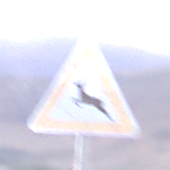
Verkehrszeichen: WildwechselRechts
Umgebung: Outdoor, Nature
Tageszeit: Dusk
Wetter: Clear
Licht: Natural
Jahreszeit: NotSpecified
Kontrast: LowContrast